Question: I'm experiencing a strange issue with unzipping a file and I'm considering to use charset UTF-8 for that. I'm using the Guava library.
'''
public static byte[] gzip(final CharSequence cs, final Charset charset) throws IOException {
final ByteArrayOutputStream os = new ByteArrayOutputStream(cs.length());
final GZIPOutputStream gzipOs = new GZIPOutputStream(os);
gzipOs.write(charset.encode(CharBuffer.wrap(cs)).array());
Closeables.closeQuietly(gzipOs);
return os.toByteArray();
}
public static boolean gzipToFile(final CharSequence from, final File to, final Charset charset) {
try {
Files.write(StreamUtils.gzip(from, charset), to);
return true;
} catch (final IOException e) {
// ignore
}
return false;
}
public static String gunzipFromFile(final File from, final Charset charset) {
String str = null;
try {
str = charset.decode(ByteBuffer.wrap(gunzip(Files.toByteArray(from)))).toString();
} catch (final IOException e) {
// ignore
}
return str;
}
public static byte[] gunzip(final byte[] b) throws IOException {
GZIPInputStream gzipIs = null;
final byte[] bytes;
try {
gzipIs = new GZIPInputStream(new ByteArrayInputStream(b));
bytes = ByteStreams.toByteArray(gzipIs);
} finally {
Closeables.closeQuietly(gzipIs);
}
return bytes;
}
'''
And here a small JUnit. For testing I'm using a lorem ipsum with different languages like English, German, Russian, ... and I'm compressing the orignal text to a file first, then uncompress the file and compare it with original text:
'''
@Test
public void gzip() throws IOException {
final String originalText = Files.toString(ORIGINAL_IPSUM_LOREM, Charsets.UTF_8);
// create temporary file
final File tmpFile = this.tmpFolder.newFile("loremIpsum.txt.gz");
// check if gzip write is OK
final boolean status = StreamUtils.gzipToFile(originalText, tmpFile, Charsets.UTF_8);
Assertions.assertThat(status).isTrue();
Assertions.assertThat(Files.toByteArray(tmpFile)).isEqualTo(Files.toByteArray(GZIPPED_IPSUM_LOREM));
// unzip it again
final String uncompressedString = StreamUtils.gunzipFromFile(tmpFile, Charsets.UTF_8);
Assertions.assertThat(uncompressedString).isEqualTo(originalText);
}
'''
And the JUnit fails with following:

Debugger shows a difference between uncompressedText and orignalText:
'''
[-17, -69, -65, 76, 111, ... (omitted) ... , -117, 32, -48, -66, -48, -76, -47, -128, 32, -48, -78, -48, -75, -47, -127, 46, 0, 0, 0, 0, 0, 0, 0, 0, 0, 0, ... (omitted) ... , 0, 0, 0, 0]
'''
.. and the originalText is without tailing zeroes:
'''
[-17, -69, -65, 76, 111, ... (omitted) ... , -117, 32, -48, -66, -48, -76, -47, -128, 32, -48, -78, -48, -75, -47, -127, 46]
'''
Any idea what might be wrong??? Thank you :-)
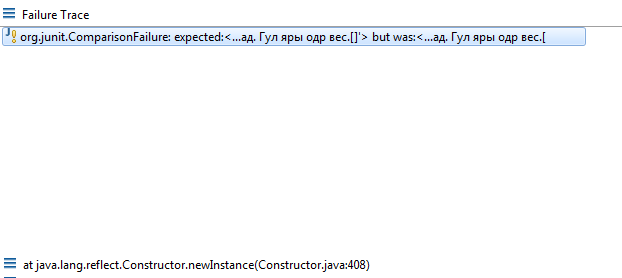
Answer: I think that the problem is here:
'''
charset.encode(CharBuffer.wrap(cs)).array()
'''
The <URL>' says that it returns the backing array for the ByteBuffer. But the backing array could be bigger than the valid content of the buffer .... and I suspect that in this case it is.
---
FWIW ... I doubt that explicit user of Buffer objects, and ByteArray stream objects is helping performance much.
I suspect that you would be better off doing just this:
'''
public static boolean gzipToFile(CharSequence from, File to, Charset charset) {
try (FileOutputStream fos = new FileOutputStream(to);
BufferedOutputStream bos = new BufferedOutputStream(fos);
GZIPOutputStream gzos = new GZIPOutputStream(bos);
OutputStreamWriter w = new OutputStreamWriter(gzos, charset)) {
w.append(from);
w.close();
return true;
} catch (final IOException e) {
// ignore
}
return false;
}
'''
(And the equivalent to read.)
Why? I suspect that the extra copy to the intermediate ByteArray streams is most likely negating the potential speed-up you gain by using a Buffer.
And besides, my gut feeling is that the compression / decompression steps are going to dominate anything else.